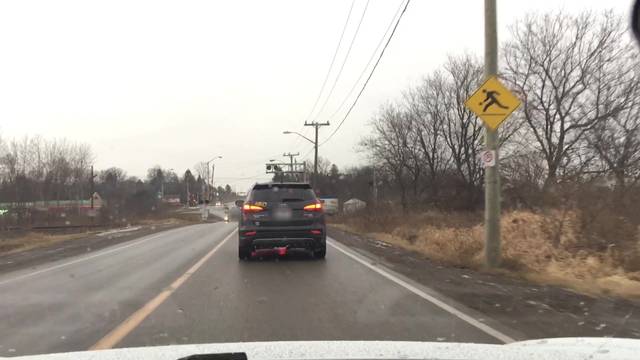
Region: Canada
Coordinates: 43.889, -78.817